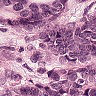
Metastatic tissue present: yes